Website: crate-barrel
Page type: billing-address
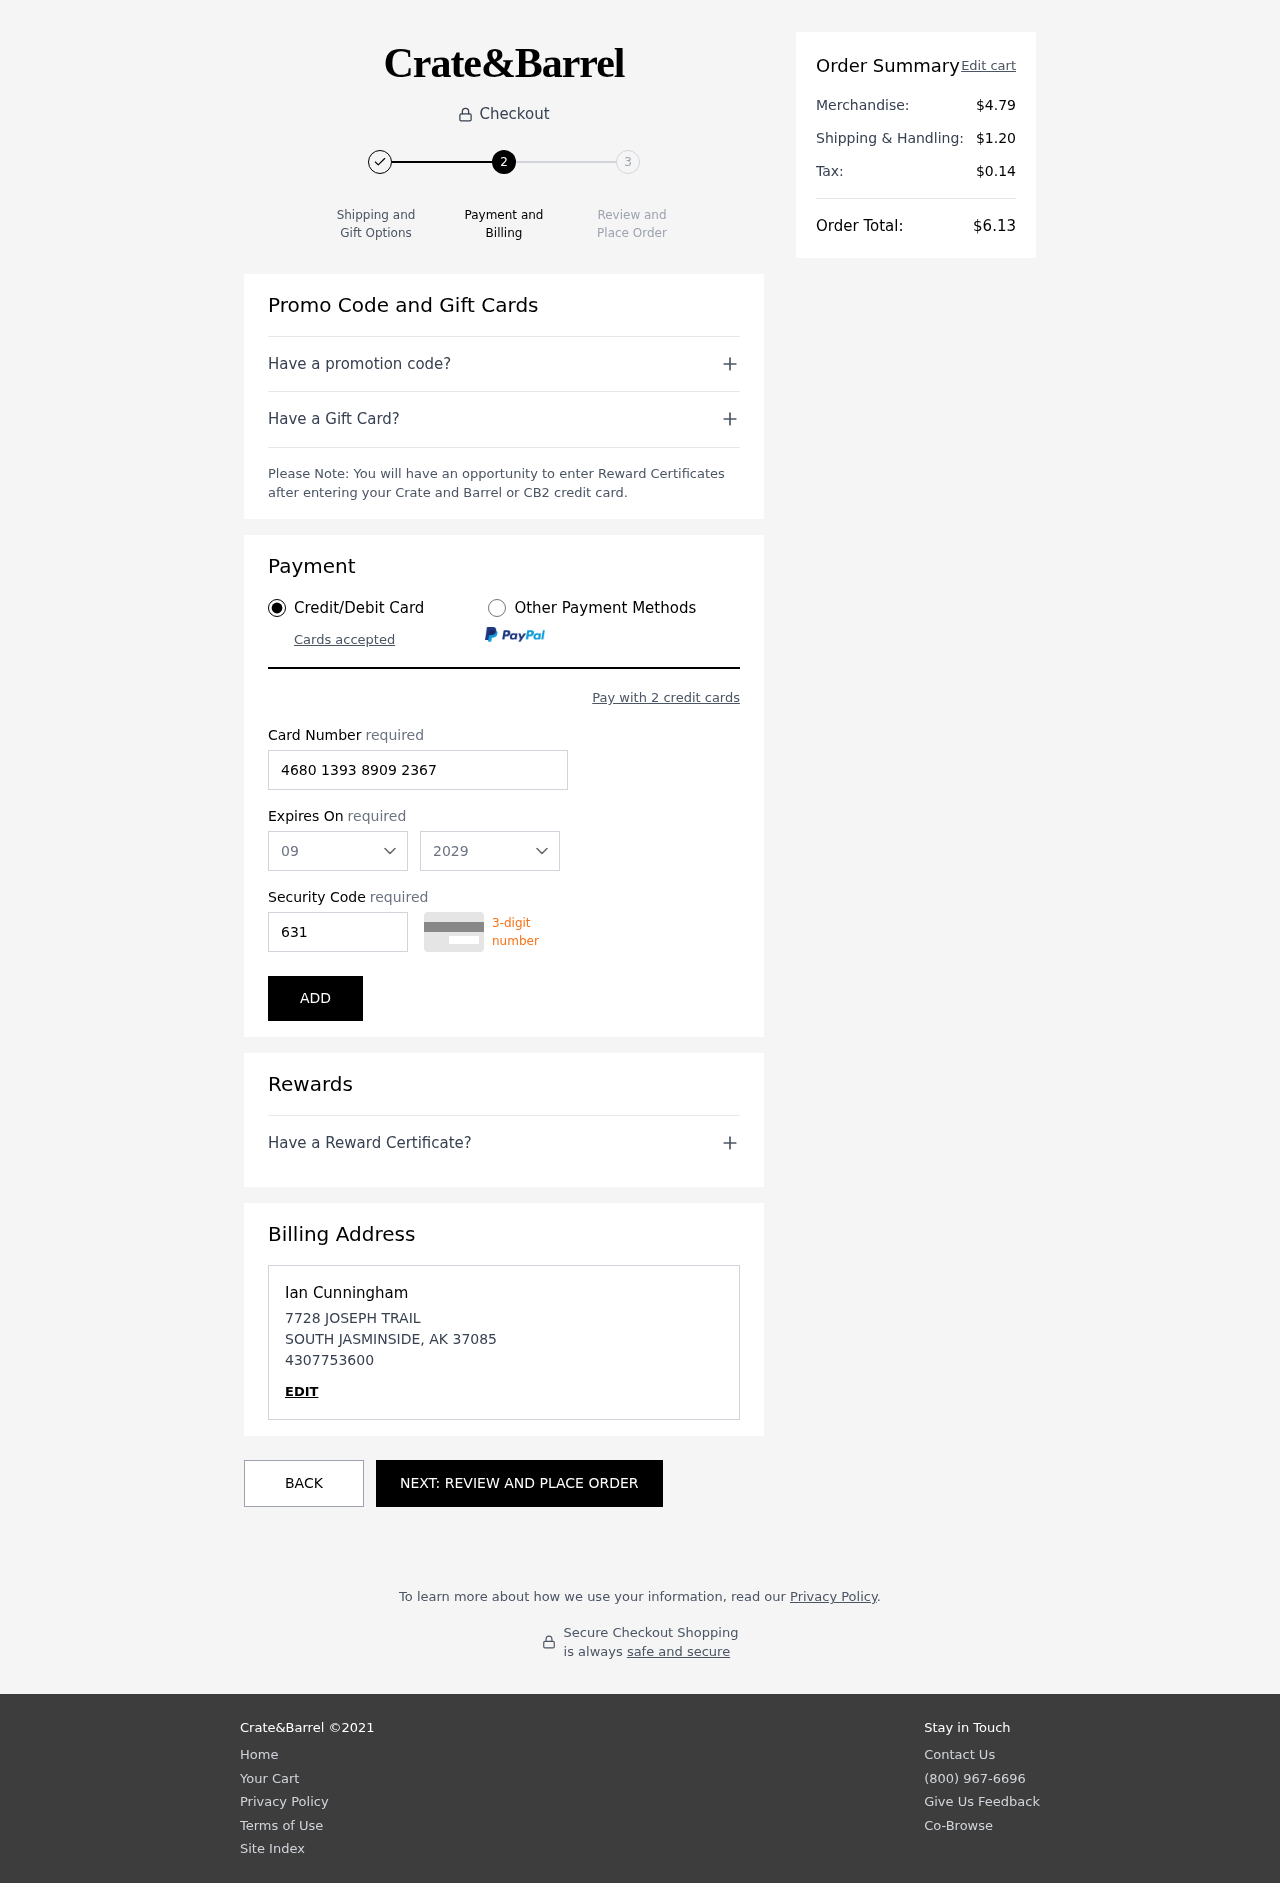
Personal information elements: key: PII_CARD_CVV
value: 631
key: PII_CARD_EXPIRY_MONTH
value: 09
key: PII_CARD_EXPIRY_YEAR
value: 29
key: PII_CARD_NUMBER
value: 4680 1393 8909 2367
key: PII_CITY
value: SOUTH JASMINSIDE
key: PII_FULLNAME
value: Ian Cunningham
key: PII_PHONE
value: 4307753600
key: PII_POSTCODE
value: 37085
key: PII_STATE_ABBR
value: AK
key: PII_STREET
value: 7728 JOSEPH TRAIL
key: PII_FIRSTNAME
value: Ian
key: PII_LASTNAME
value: Cunningham
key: PII_PHONE_LINE
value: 3600
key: PII_PHONE_SUFFIX
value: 3600
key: PII_POSTCODE_FULL
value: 37085
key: PII_PHONE2
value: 4307753600
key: PII_PHONE3
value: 4307753600
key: PII_FULLNAME2
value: Ian Cunningham
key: PII_FULLNAME3
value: Ian Cunningham
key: PII_FIRSTNAME2
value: Ian
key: PII_FIRSTNAME3
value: Ian
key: PII_LASTNAME2
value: Cunningham
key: PII_LASTNAME3
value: Cunningham
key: PII_FIRSTNAME_DERIVED
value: Ian
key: PII_LASTNAME_DERIVED
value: Cunningham
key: PII_PHONE_NUMERIC
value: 4307753600
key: PII_PHONE_LINE_NUMERIC
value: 3600
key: PII_PHONE_SUFFIX_NUMERIC
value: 3600
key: PII_POSTCODE_NUMERIC
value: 37085
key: PII_PHONE2_NUMERIC
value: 4307753600
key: PII_PHONE3_NUMERIC
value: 4307753600
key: PII_FULLNAME_DERIVED
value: Ian Cunningham
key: PII_NAME_FULL_DERIVED
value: Ian Cunningham
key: PII_PHONE_DIGITS
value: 4307753600
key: PII_PHONE_LAST4
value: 3600
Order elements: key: ORDER_SUBTOTAL
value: $4.79
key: ORDER_SHIPPING_COST
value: $1.20
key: ORDER_TAX
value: $0.14
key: ORDER_TOTAL
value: $6.13